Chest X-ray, PA view. Patient: 59 years old, sex M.
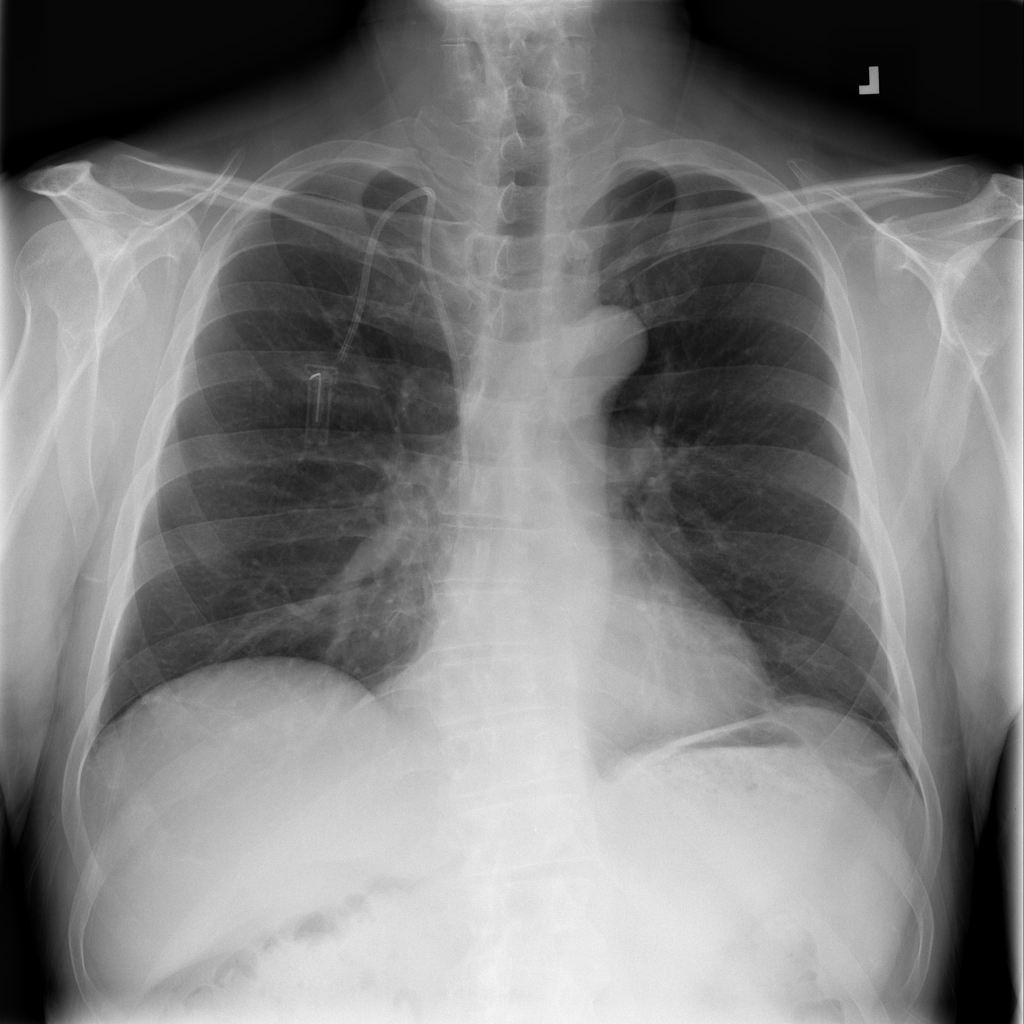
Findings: No Finding